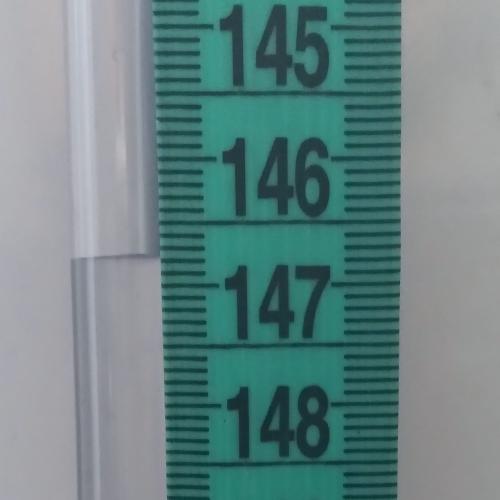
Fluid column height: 146.8 cm